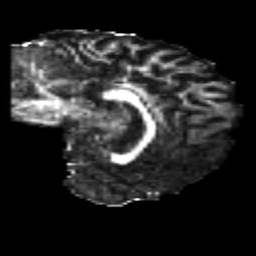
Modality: FA
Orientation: sagittal
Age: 22
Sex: female
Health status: healthy
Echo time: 0.074 s